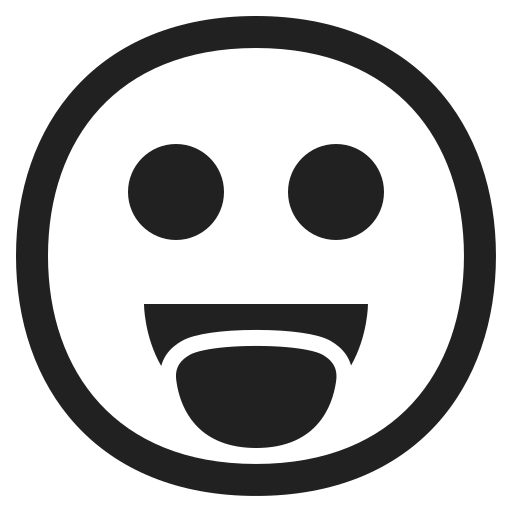
face with tongue high contrast